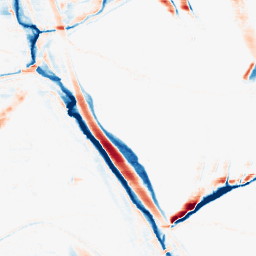
Category: morphological
Decomposition family: morphological_rect
Decomposition parameters: operation: average
width: 20
height: 5
Upsampling method: cubic_mitchell
Upsampling parameters: scale: 8
Upsampling scale: 8